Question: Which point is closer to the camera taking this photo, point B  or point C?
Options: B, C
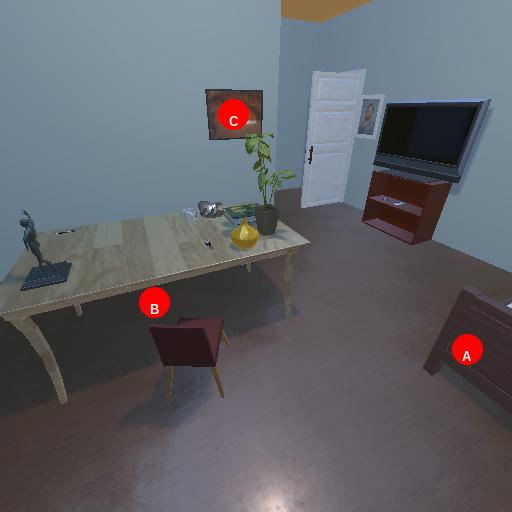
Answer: B